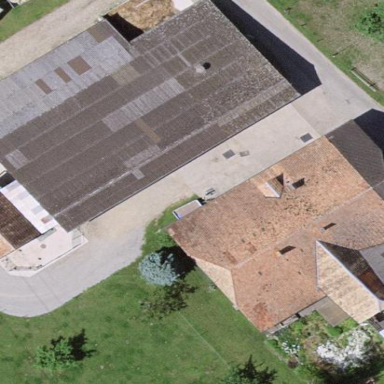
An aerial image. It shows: Barn.